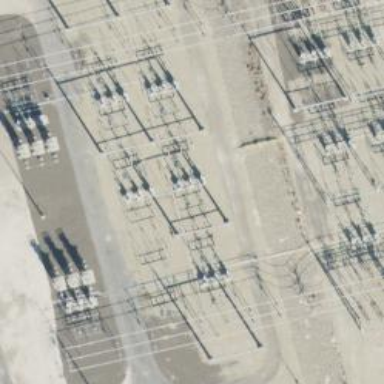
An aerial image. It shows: Switch used for power control.